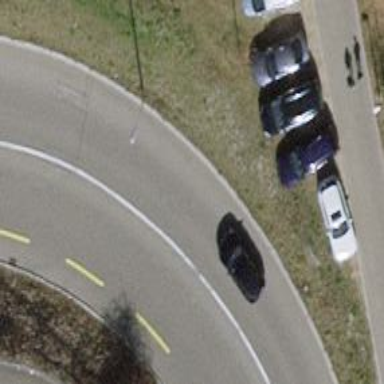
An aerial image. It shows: Secondary link road with asphalt surface.